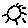
Label: sun